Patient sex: F
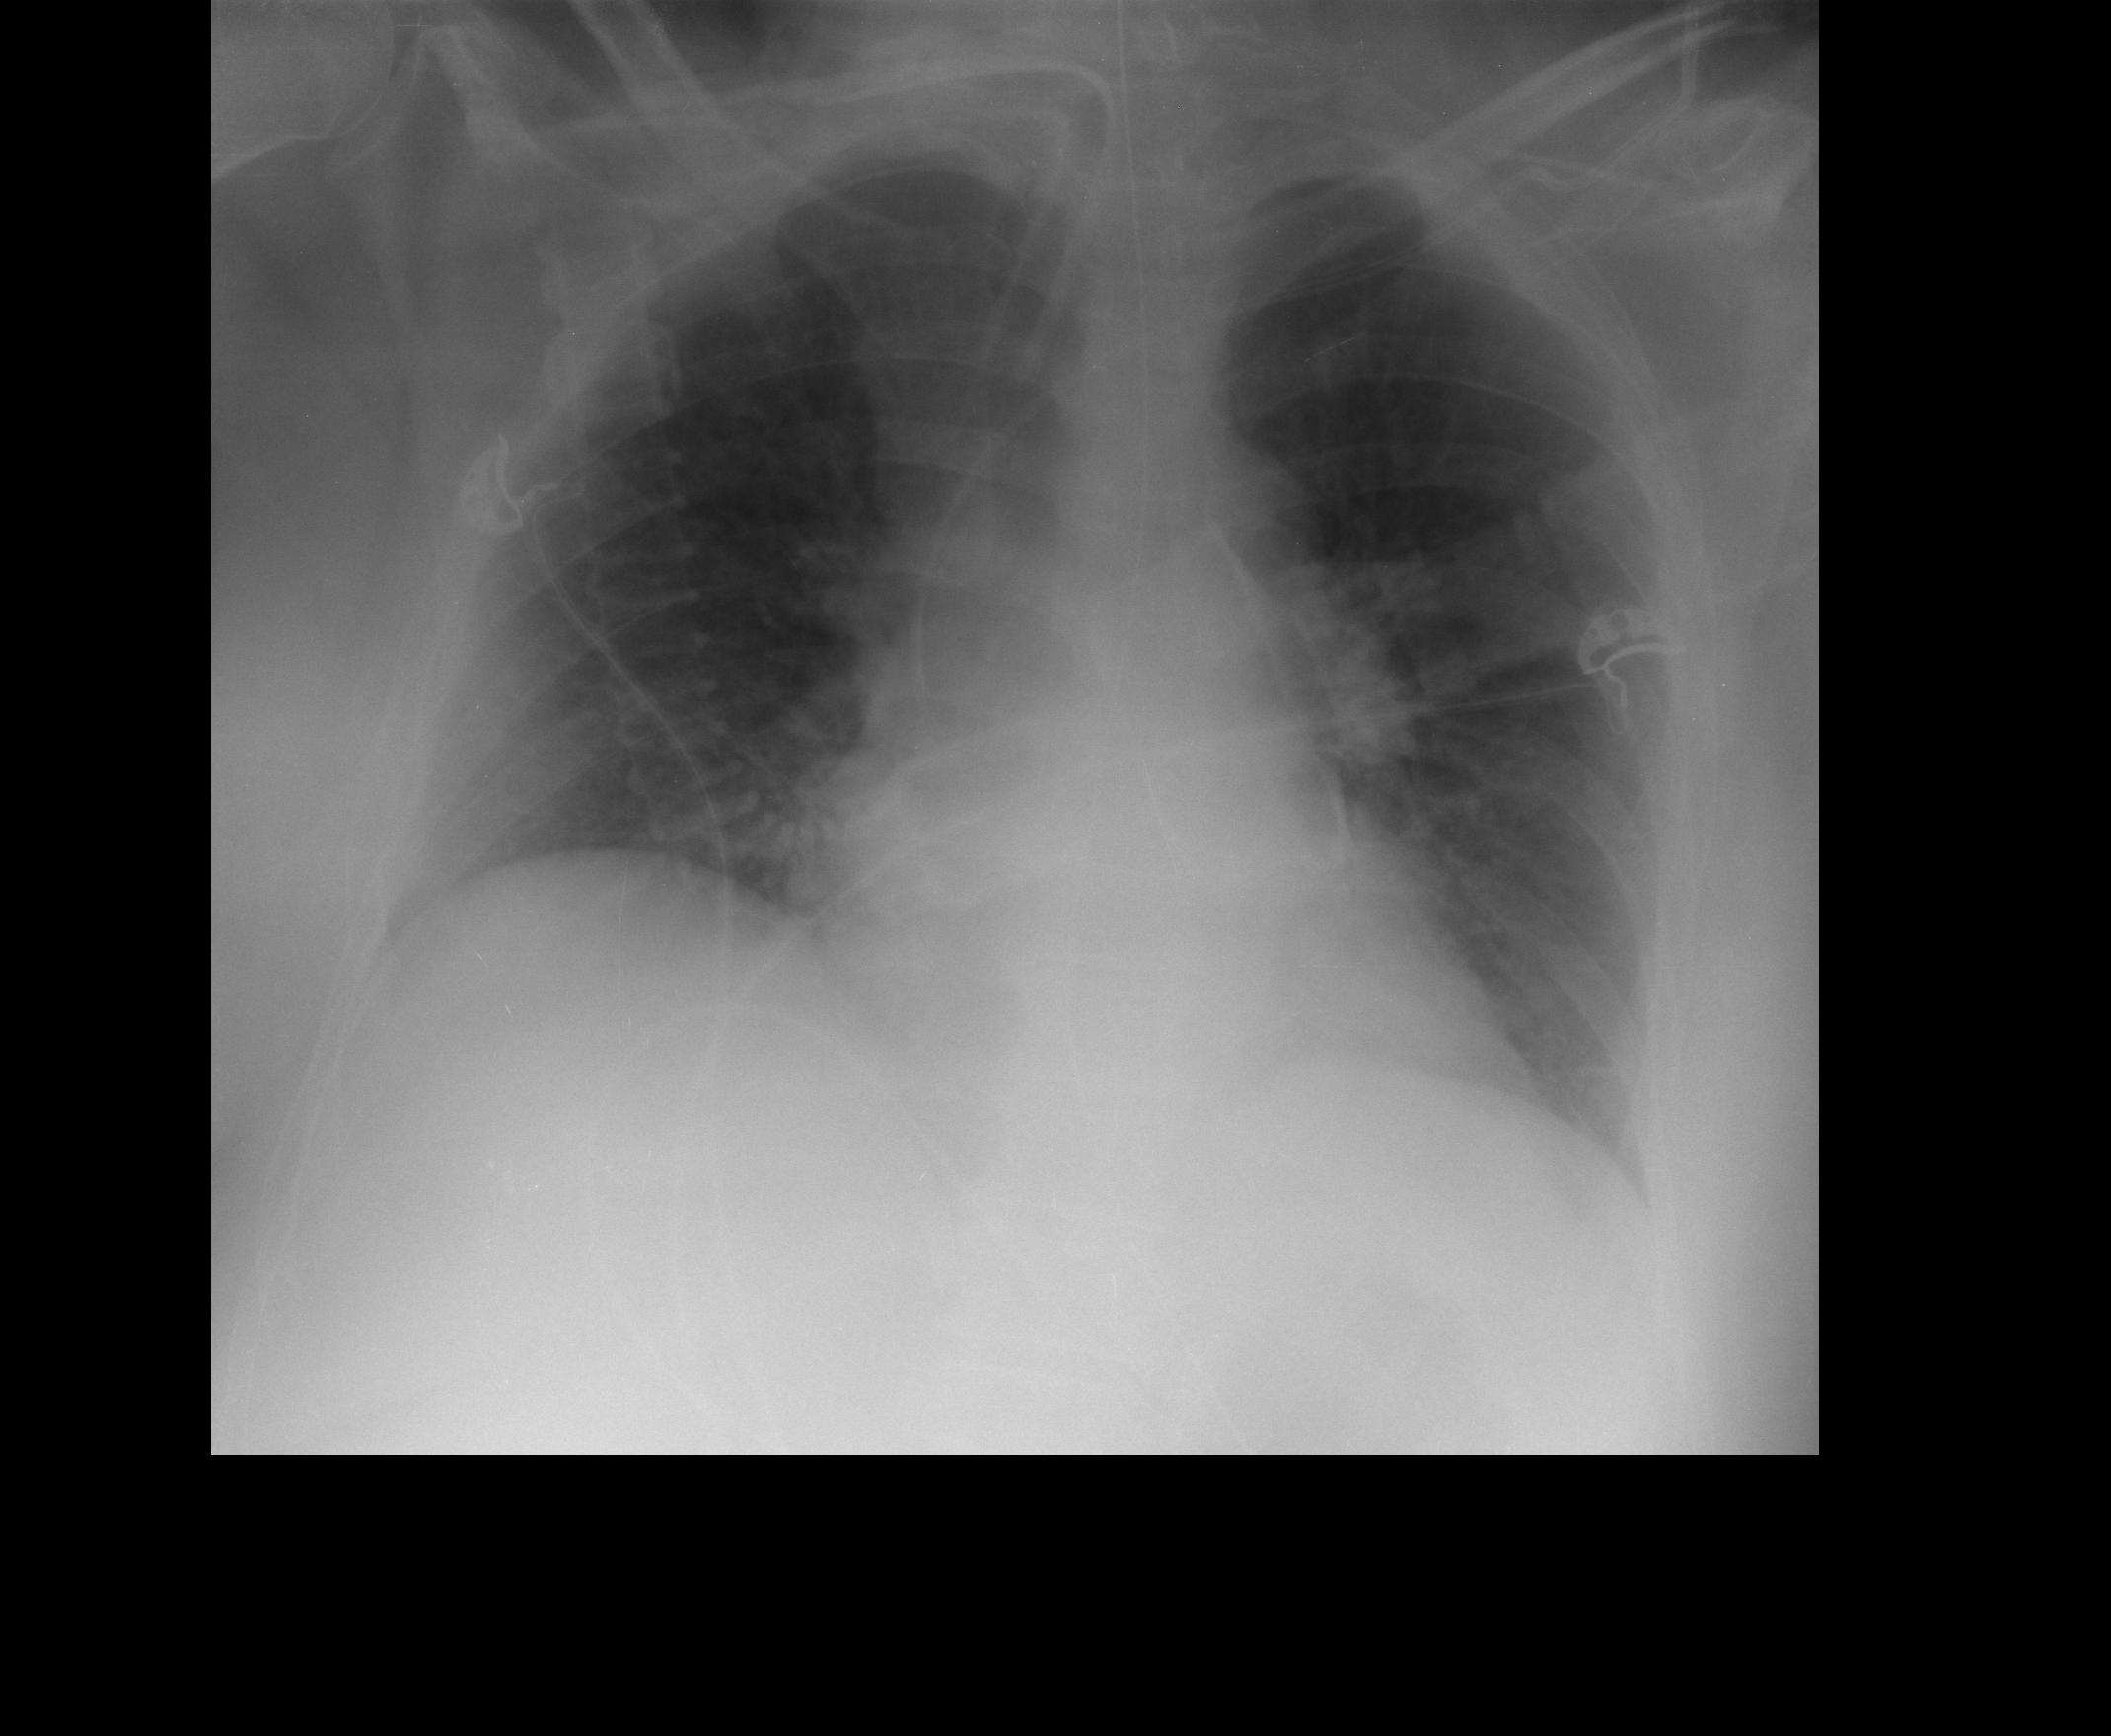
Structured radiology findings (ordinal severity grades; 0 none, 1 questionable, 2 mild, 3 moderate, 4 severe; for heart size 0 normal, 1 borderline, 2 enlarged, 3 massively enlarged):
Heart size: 0
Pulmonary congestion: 2
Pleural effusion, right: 1
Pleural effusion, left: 0
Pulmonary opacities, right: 0
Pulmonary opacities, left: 0
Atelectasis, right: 0
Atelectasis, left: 2